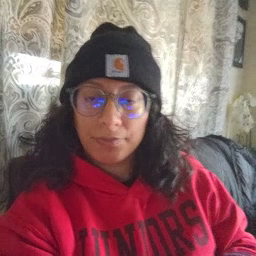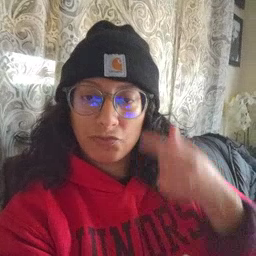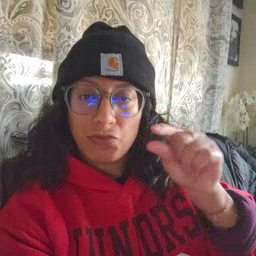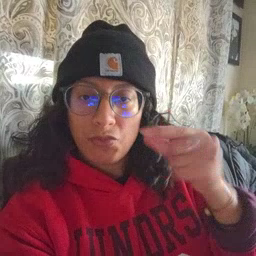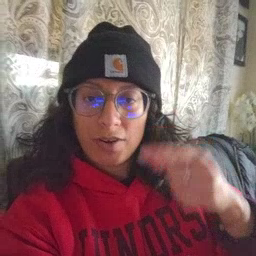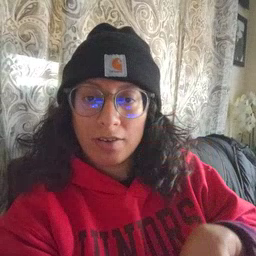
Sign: green